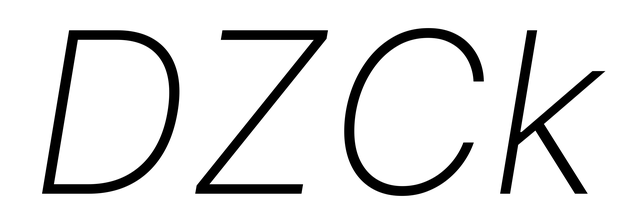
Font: Inter-Italic_ExtraLight_Italic